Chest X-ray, PA view. Patient: 20 years old, sex M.
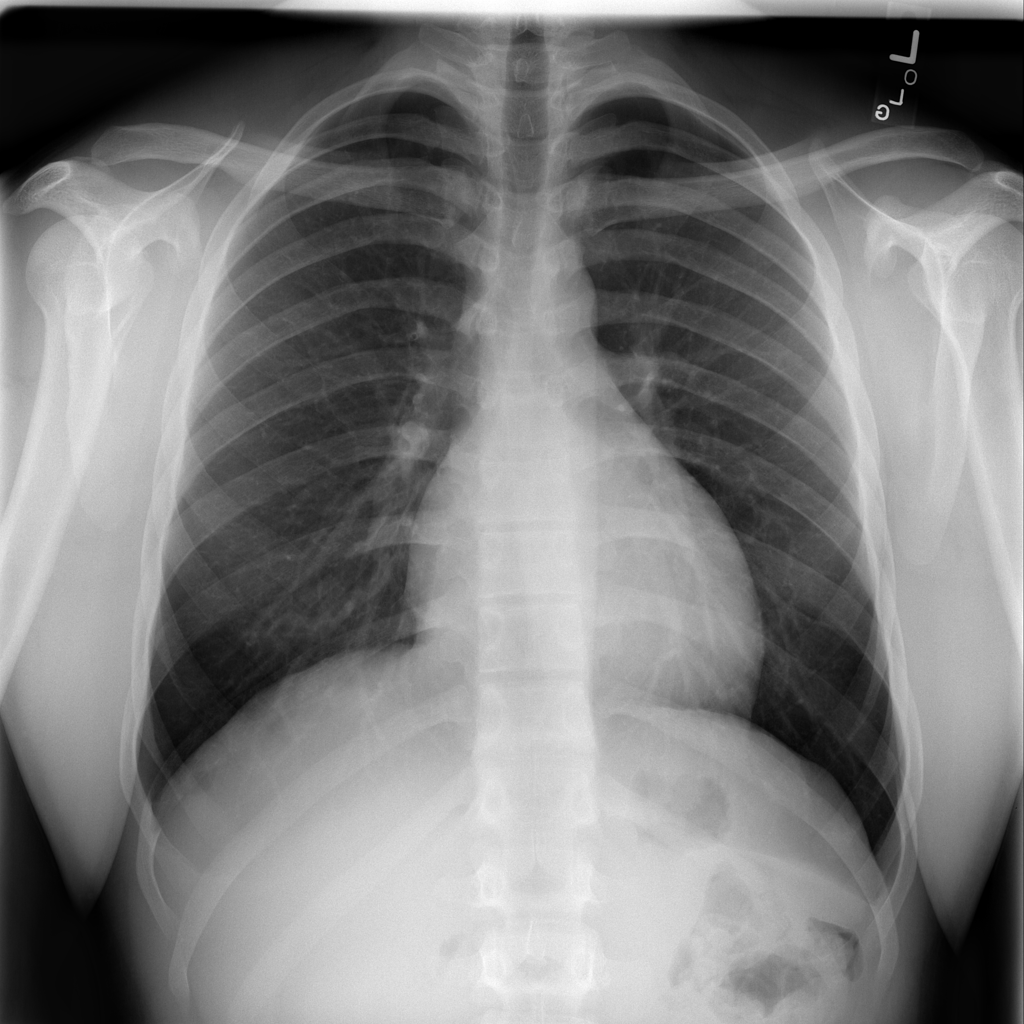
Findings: No Finding